Question: I am trying to 'tcp' an image from my linux php ec2 instance to another server.
when i echo out the contents of 'fopen' and 'fread' i can see the image is processed but only halfway
Does anyonew know what is causing this please, thank you.
'''
$imageURL = 'http://ec2-**-***-**-**.compute-1.amazonaws.com/New_Era_For_NASA_2.jpg';
$ch = curl_init($imageURL);
curl_setopt($ch, CURLOPT_NOBODY, true);
curl_setopt($ch, CURLOPT_RETURNTRANSFER, true);
curl_setopt($ch, CURLOPT_HEADER, true);
curl_setopt($ch, CURLOPT_FOLLOWLOCATION, true);
$data = curl_exec($ch);
//echo $data;
curl_close($ch);
if ($data === false) {
die('cURL failed');
}
if ( preg_match('/Content-length: (\d+)/', $data, $matches) || preg_match('/Content-Length: (\d+)/', $data, $matches) ) {
$size = (int)$matches[1];
}
$fileHandle = fopen($imageURL, 'rb'); //r or rb
$fileData = fread( $fileHandle, $size );
//echo $fileData;
fclose( $fileHandle );
$data = $fileData;
header('Content-type: image/jpeg');
echo $data;
'''

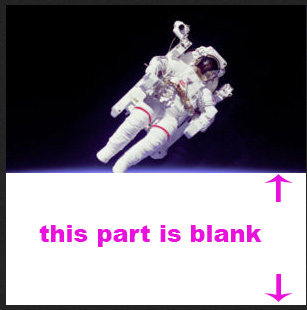
Answer: Why fetch it twice? Curl could do the job in one step. i.e.
'''
$imageURL = 'http://upload.wikimedia.org/wikipedia/commons/thumb/e/ec/Tibia_insulaechorab_transparent.png/320px-Tibia_insulaechorab_transparent.png';
$ch = curl_init($imageURL);
curl_setopt($ch, CURLOPT_RETURNTRANSFER, true);
curl_setopt($ch, CURLOPT_FOLLOWLOCATION, true);
$data = curl_exec($ch);
curl_close($ch);
if ($data === false) {
die('cURL failed');
}
header('Content-Type: image/png');
header('Content-Length: ' . curl_getinfo( $ch, CURLINFO_CONTENT_LENGTH_DOWNLOAD ) );
echo $data;
'''